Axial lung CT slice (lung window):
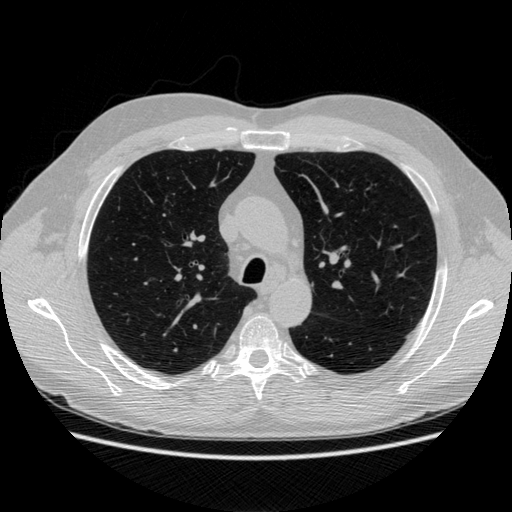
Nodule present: no